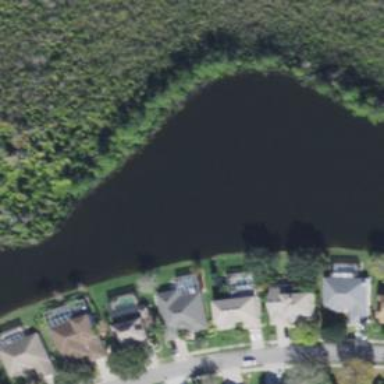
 creating natural and serene environment."